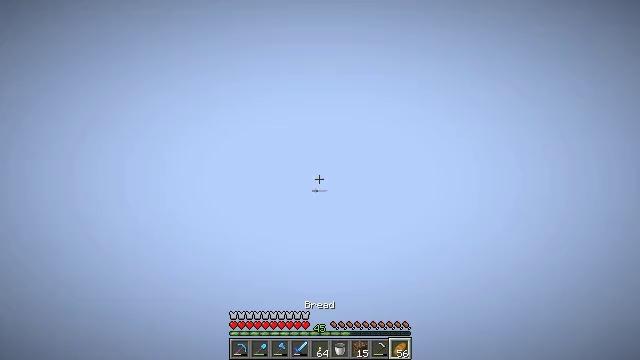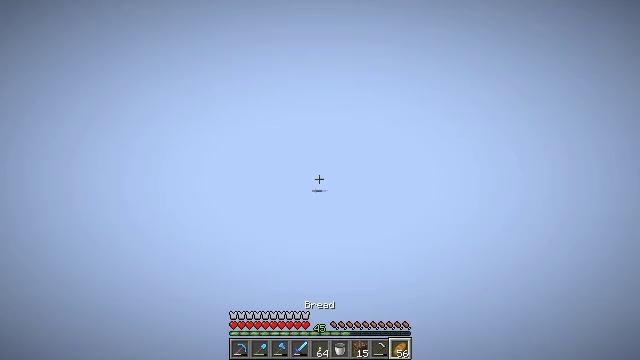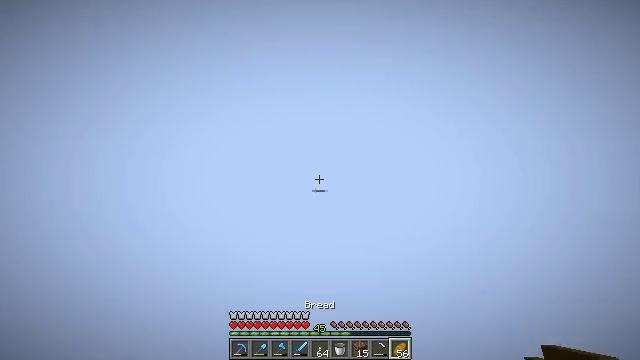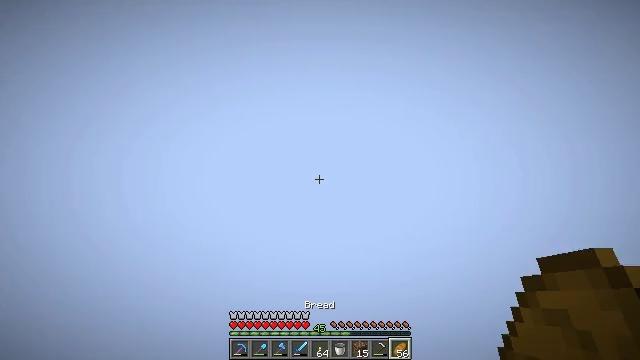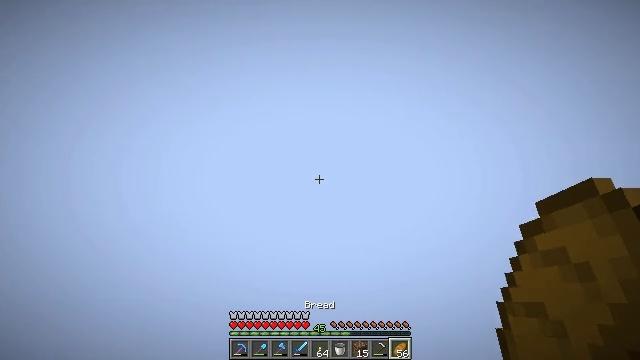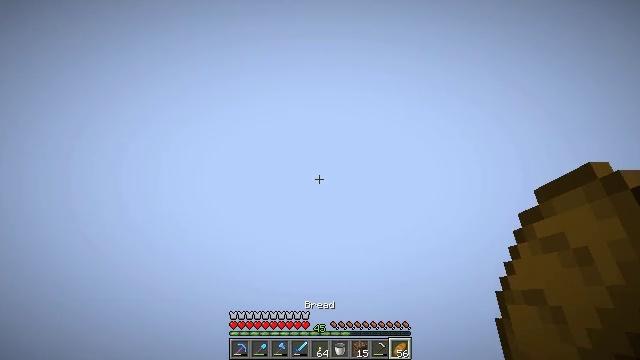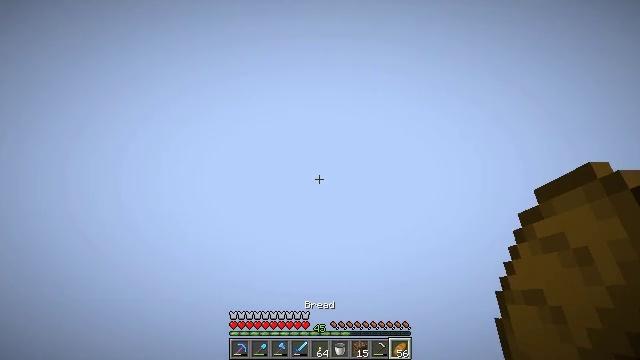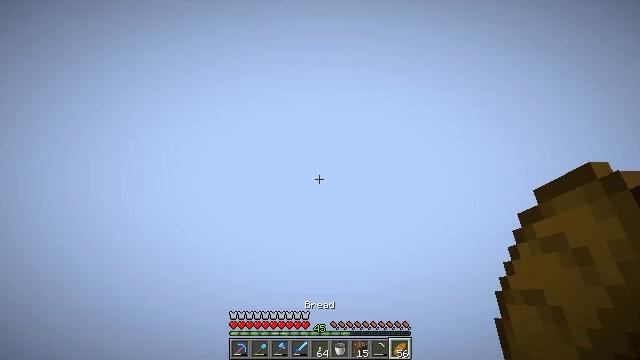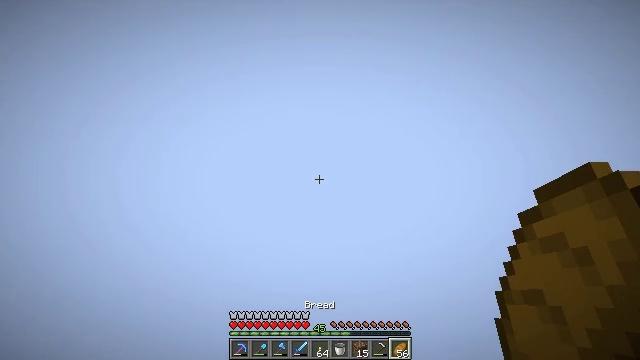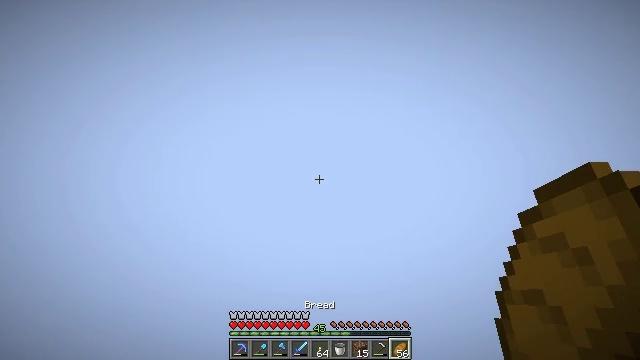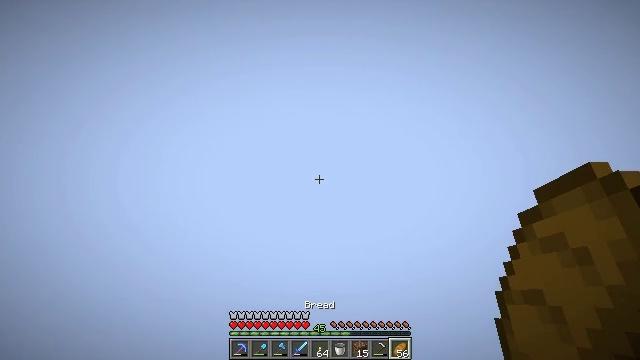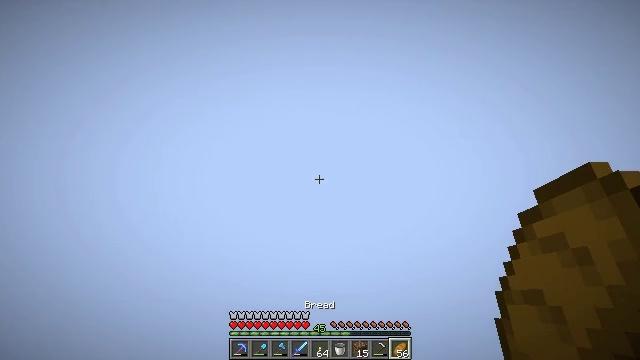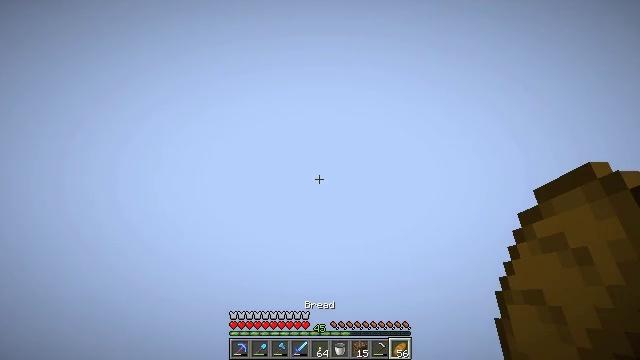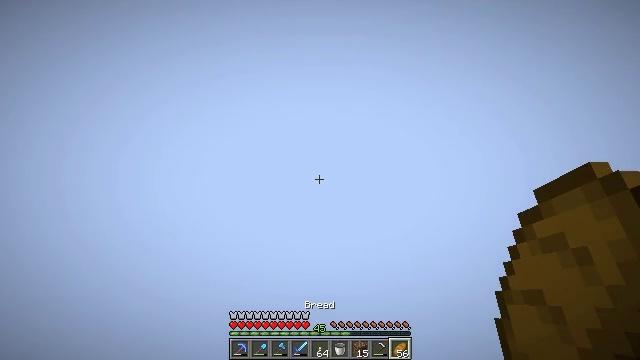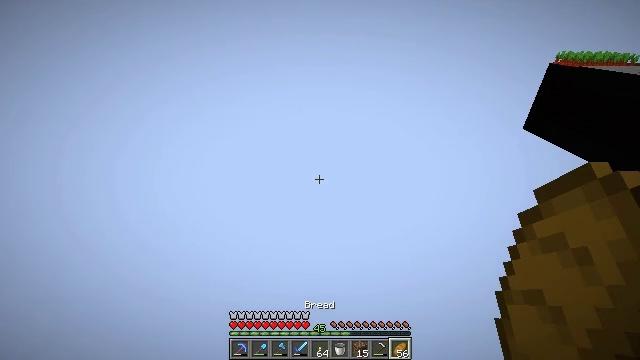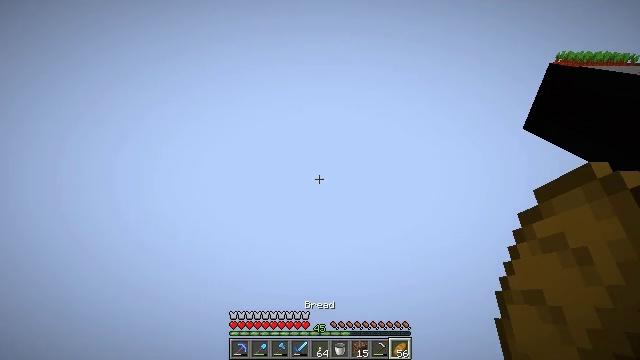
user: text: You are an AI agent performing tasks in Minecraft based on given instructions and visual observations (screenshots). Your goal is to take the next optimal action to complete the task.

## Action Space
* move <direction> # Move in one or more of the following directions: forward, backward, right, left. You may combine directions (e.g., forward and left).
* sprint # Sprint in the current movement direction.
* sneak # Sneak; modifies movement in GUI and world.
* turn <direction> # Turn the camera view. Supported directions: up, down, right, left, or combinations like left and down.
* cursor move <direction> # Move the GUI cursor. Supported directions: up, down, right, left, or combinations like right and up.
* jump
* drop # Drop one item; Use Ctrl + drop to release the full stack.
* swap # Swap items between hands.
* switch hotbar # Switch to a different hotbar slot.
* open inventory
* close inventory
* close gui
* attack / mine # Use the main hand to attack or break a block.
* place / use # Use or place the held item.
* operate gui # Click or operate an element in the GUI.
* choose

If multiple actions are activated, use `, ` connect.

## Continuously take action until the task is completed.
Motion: motion action
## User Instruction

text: Get the lime bed back into inventory.
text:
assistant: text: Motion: turn right, attack / mine
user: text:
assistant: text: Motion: attack / mine
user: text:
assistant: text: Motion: attack / mine
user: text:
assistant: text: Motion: turn down, attack / mine
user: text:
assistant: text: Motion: attack / mine
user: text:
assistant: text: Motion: attack / mine
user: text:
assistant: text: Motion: attack / mine
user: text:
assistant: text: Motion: attack / mine
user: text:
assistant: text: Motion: attack / mine
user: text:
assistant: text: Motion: attack / mine
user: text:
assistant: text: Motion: attack / mine
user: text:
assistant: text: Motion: attack / mine
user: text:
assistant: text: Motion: attack / mine
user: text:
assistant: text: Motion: attack / mine
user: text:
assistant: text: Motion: attack / mine
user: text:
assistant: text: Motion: attack / mine
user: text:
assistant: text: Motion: attack / mine
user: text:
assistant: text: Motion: attack / mine
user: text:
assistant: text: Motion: attack / mine
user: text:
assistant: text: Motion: attack / mine
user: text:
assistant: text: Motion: attack / mine
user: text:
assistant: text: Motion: attack / mine
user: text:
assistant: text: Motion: attack / mine
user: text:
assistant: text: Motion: attack / mine
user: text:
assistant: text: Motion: attack / mine
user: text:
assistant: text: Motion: attack / mine
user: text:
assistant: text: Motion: attack / mine
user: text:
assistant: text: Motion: attack / mine
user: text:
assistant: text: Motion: attack / mine
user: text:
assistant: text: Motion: attack / mine